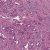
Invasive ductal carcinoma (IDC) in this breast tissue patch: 1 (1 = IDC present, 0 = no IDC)